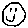
Label: smiley face